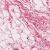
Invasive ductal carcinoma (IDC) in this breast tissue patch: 0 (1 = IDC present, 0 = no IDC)